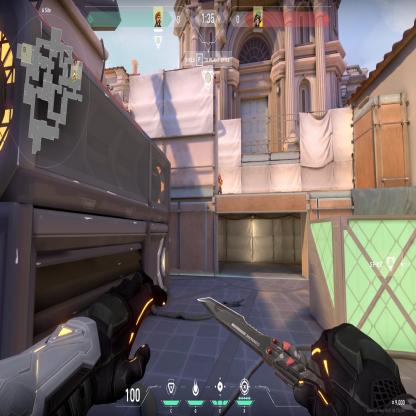
Label: enemy